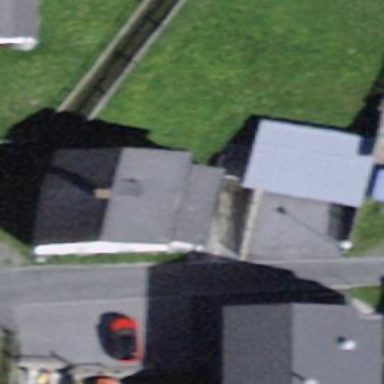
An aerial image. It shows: Building with gabled roof oriented across.